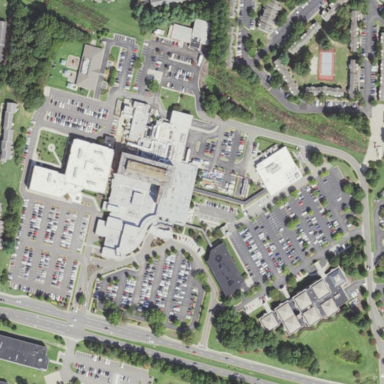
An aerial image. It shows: Healthcare facility identified as hospital.